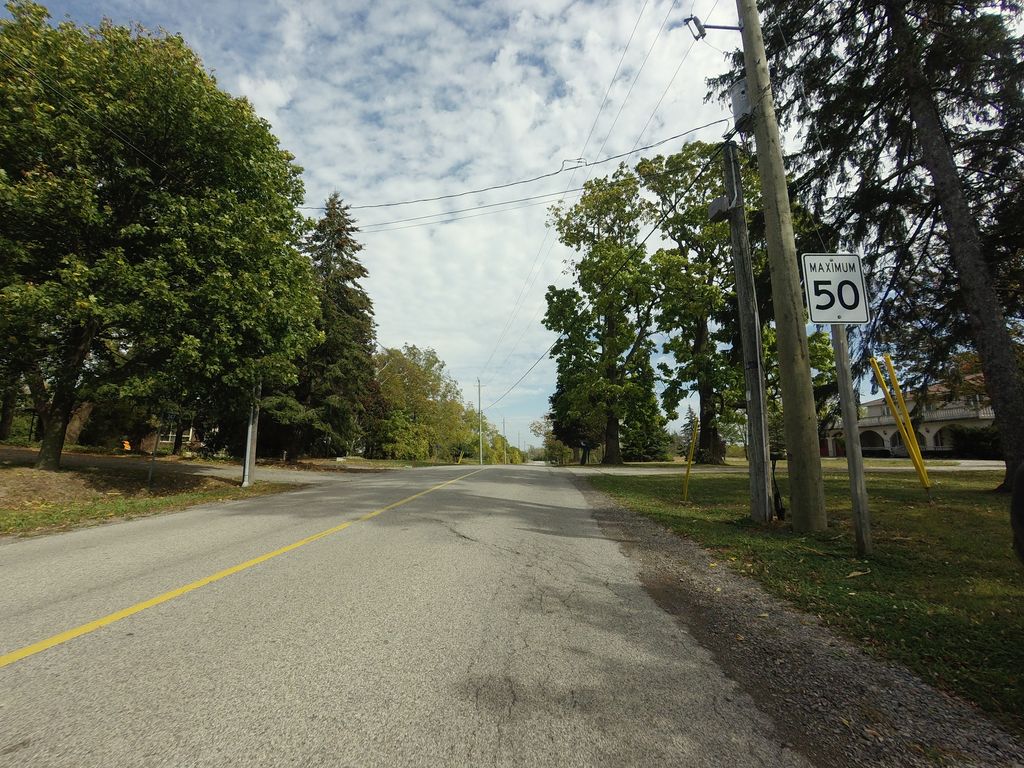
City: hamilton